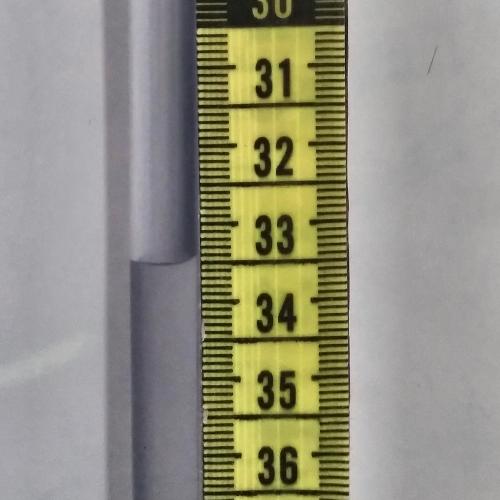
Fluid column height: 33.5 cm